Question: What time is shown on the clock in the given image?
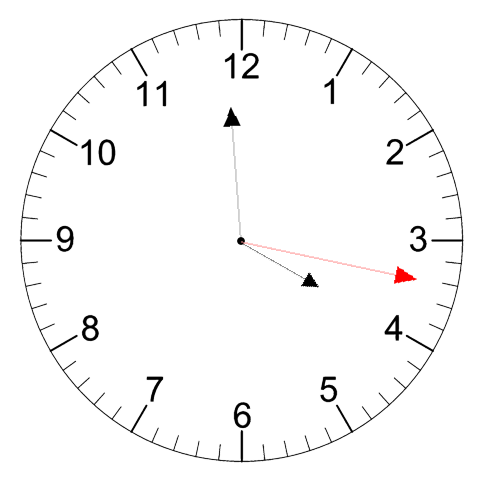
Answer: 03:59:17